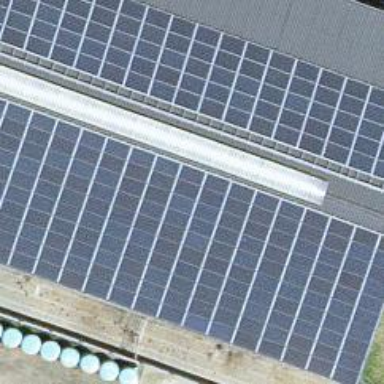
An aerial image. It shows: Solar photovoltaic panel generator.